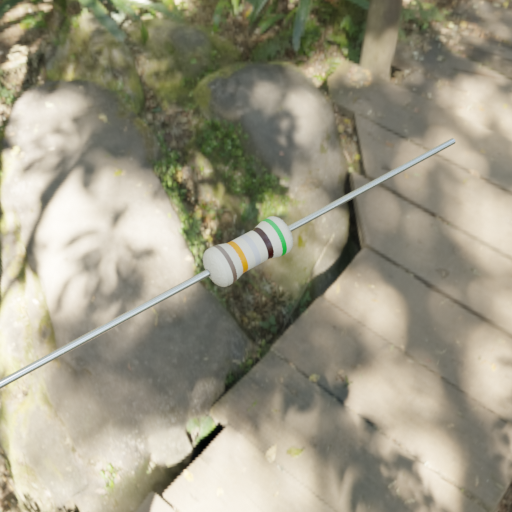
Resistor colour bands (in order): brown, orange, silver, black, green